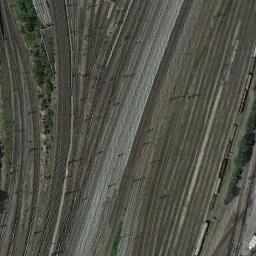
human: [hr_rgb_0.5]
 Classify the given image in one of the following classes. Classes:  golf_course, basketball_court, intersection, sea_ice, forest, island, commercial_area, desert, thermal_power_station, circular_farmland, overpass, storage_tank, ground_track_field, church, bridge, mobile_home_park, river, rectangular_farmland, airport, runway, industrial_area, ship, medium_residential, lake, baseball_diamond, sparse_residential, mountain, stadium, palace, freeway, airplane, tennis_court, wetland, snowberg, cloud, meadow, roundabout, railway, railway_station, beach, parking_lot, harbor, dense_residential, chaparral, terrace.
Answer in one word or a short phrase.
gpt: railway